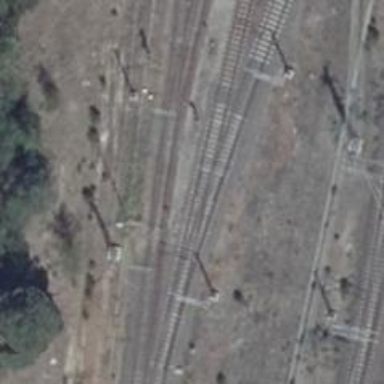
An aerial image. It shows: Railway switch.